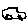
Label: car